Field crop: maize
Growth stage: 2
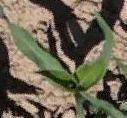
Species: maize